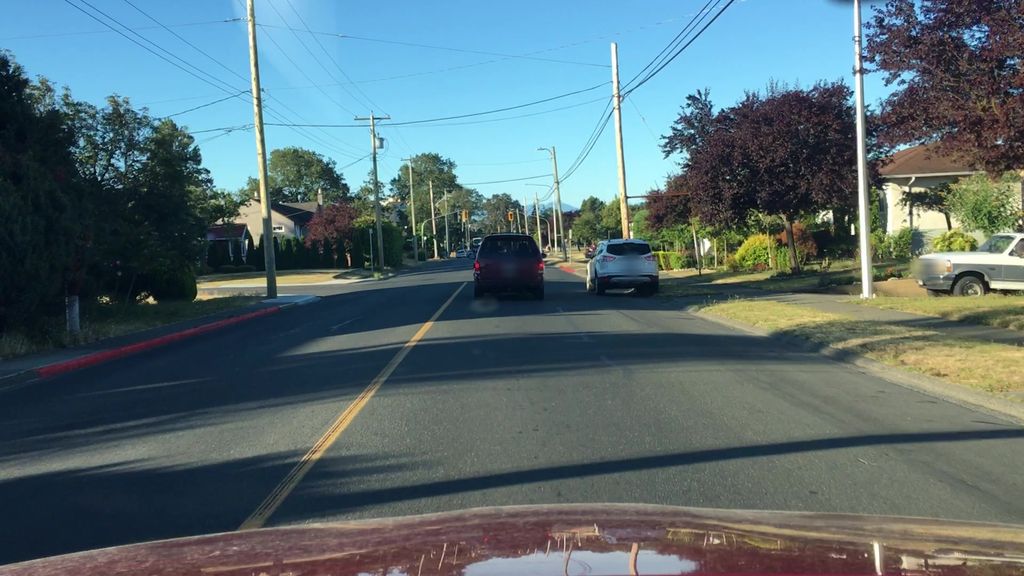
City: victoria